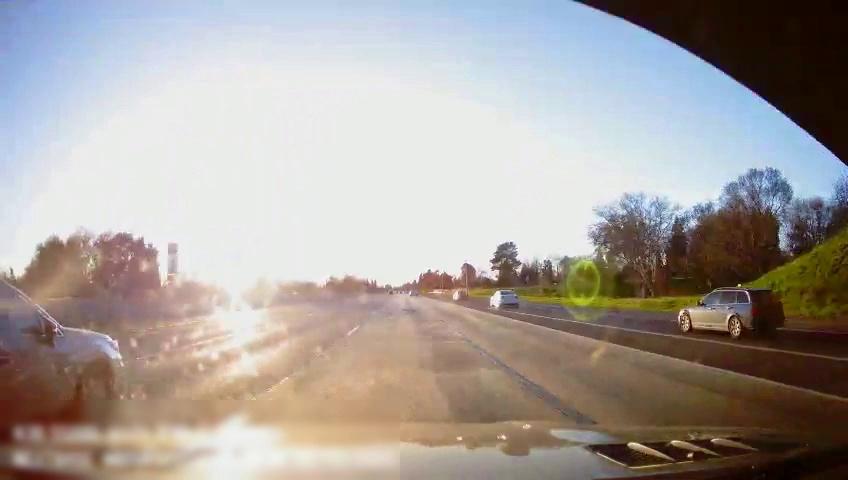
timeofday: Day
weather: Sunny
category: Drivable Space
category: Vehicles | Truck
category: Vehicles | Car
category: Vehicles | Car
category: Vehicles | Car
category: Vehicles | SUV
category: Lanes | Alternate Lane
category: Lanes | Alternate Lane
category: Lanes | Current Lane
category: Lanes | Current Lane
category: Lanes | Alternate Lane
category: Lanes | Alternate Lane
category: Lanes | Alternate Lane
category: Traffic | Signs